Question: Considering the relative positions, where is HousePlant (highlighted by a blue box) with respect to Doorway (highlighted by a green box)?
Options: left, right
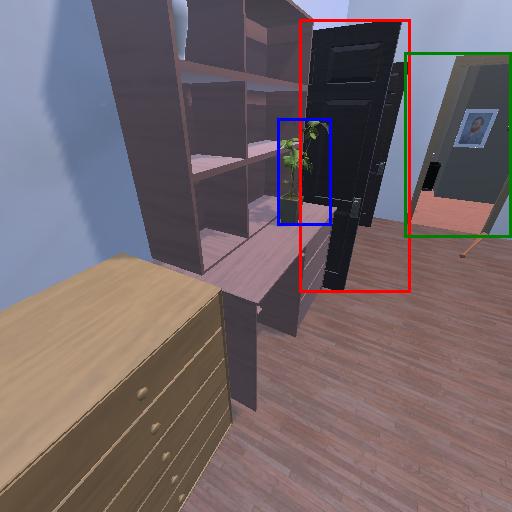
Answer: left